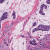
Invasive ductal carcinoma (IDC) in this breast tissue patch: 1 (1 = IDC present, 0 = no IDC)